Interaction volume radius: 5 \u00c5
Interaction volume height: 25 \u00c5
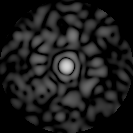
Disorder parameter: 0.8734